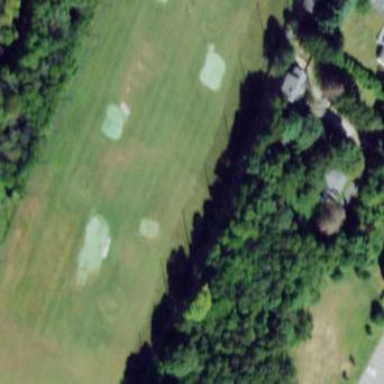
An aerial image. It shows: Driving range for golf practice.